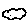
Label: cloud